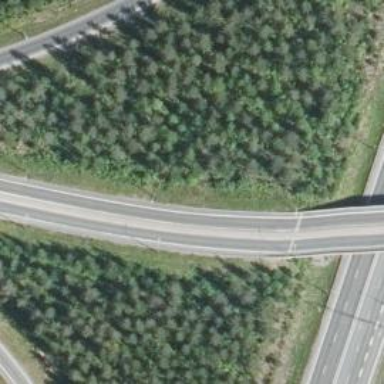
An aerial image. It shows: Asphalt trunk highway designated as motorroad.